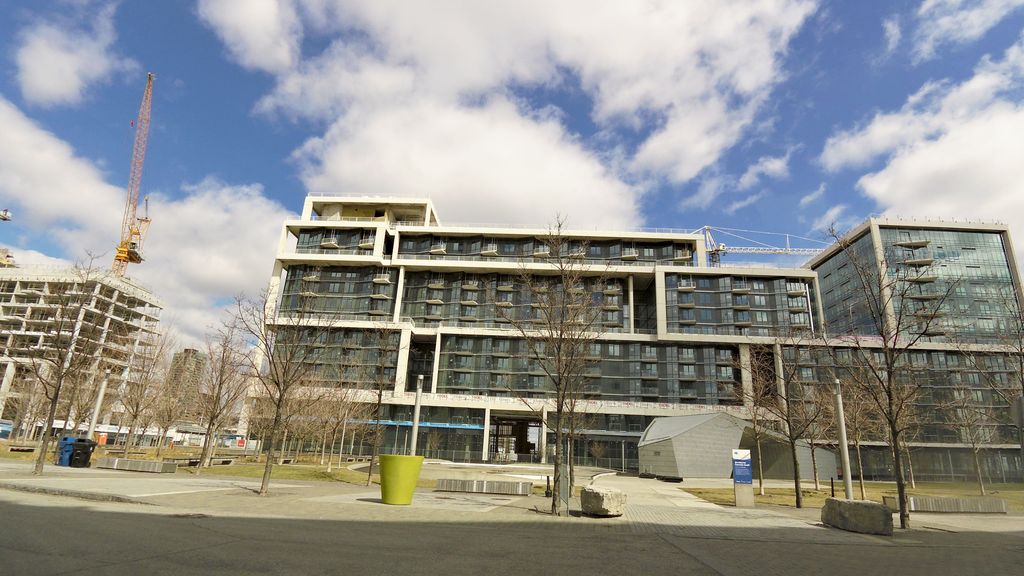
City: toronto